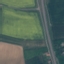
Land use / land cover: Highway